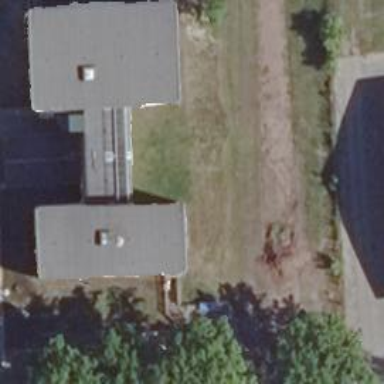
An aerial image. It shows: School building.